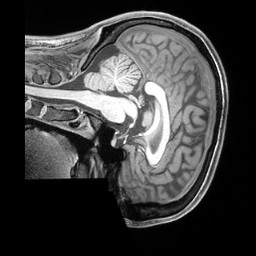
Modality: T1w
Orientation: sagittal
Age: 29
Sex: female
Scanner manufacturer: siemens
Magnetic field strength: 3 T
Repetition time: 2.4 s
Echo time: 0.00224 s